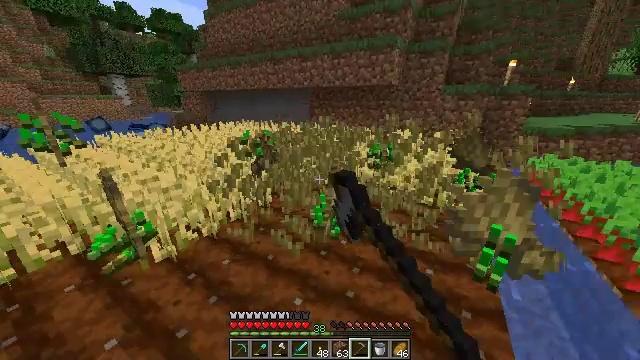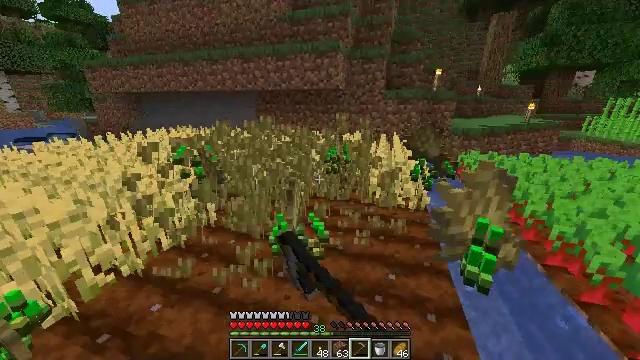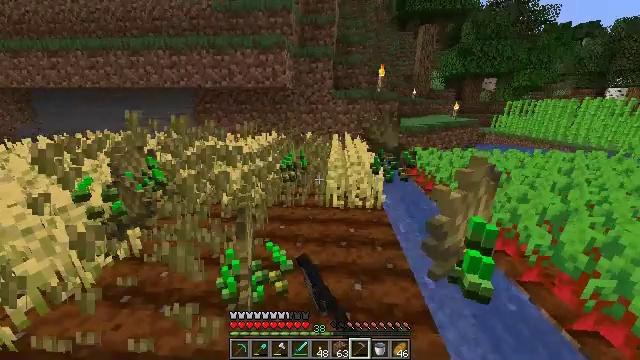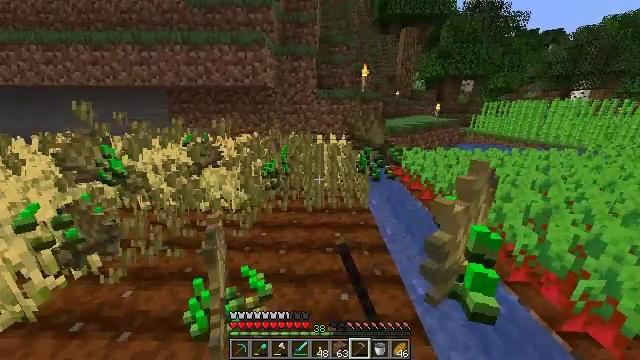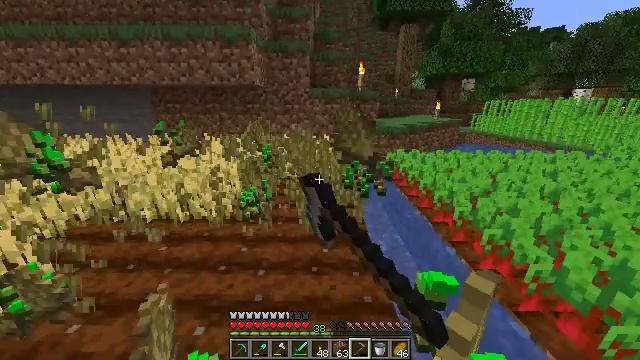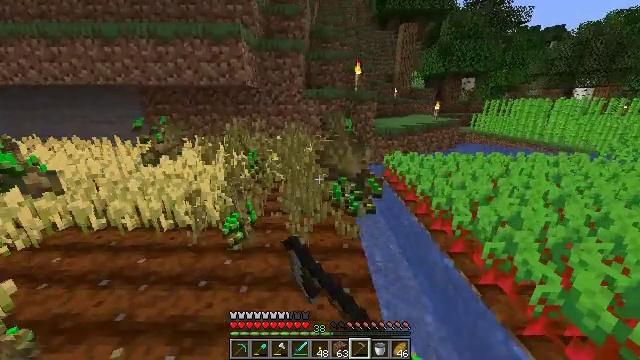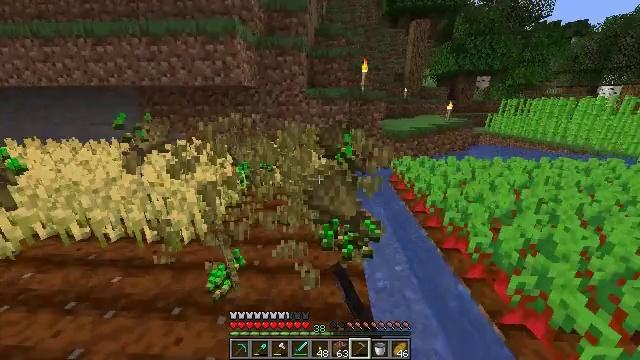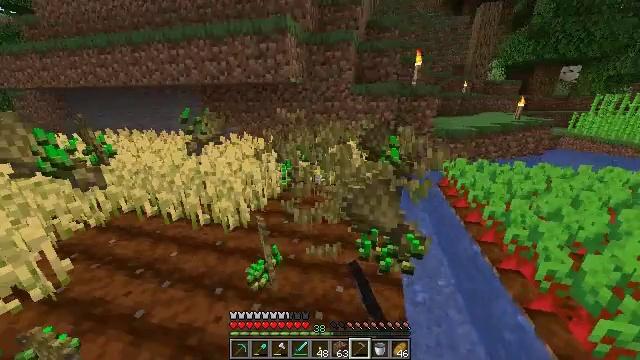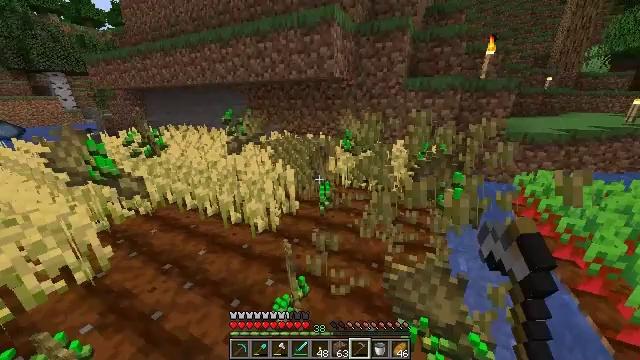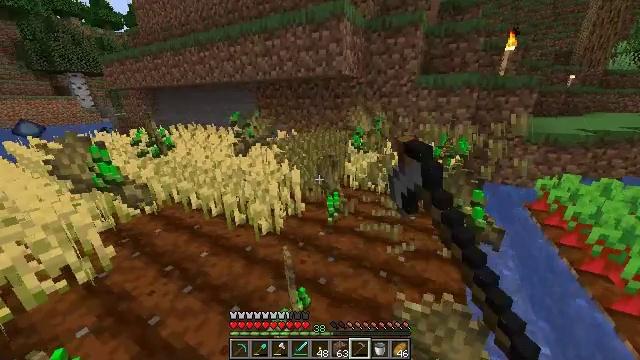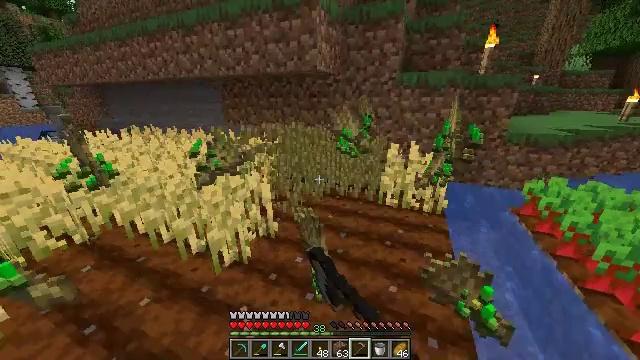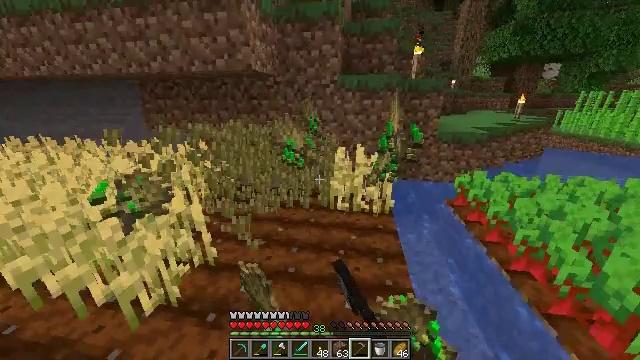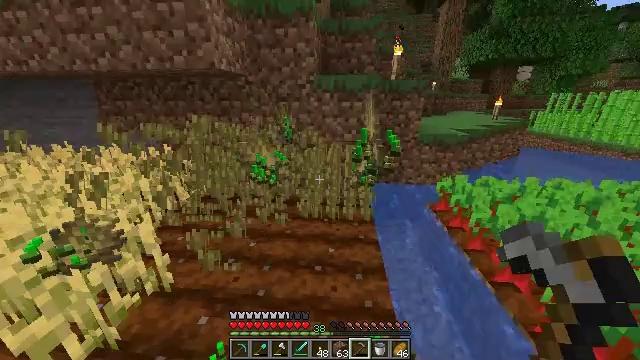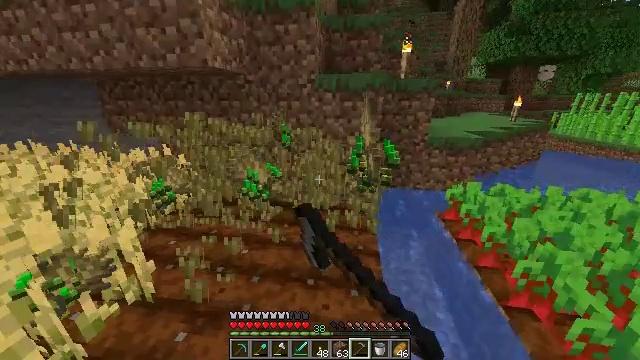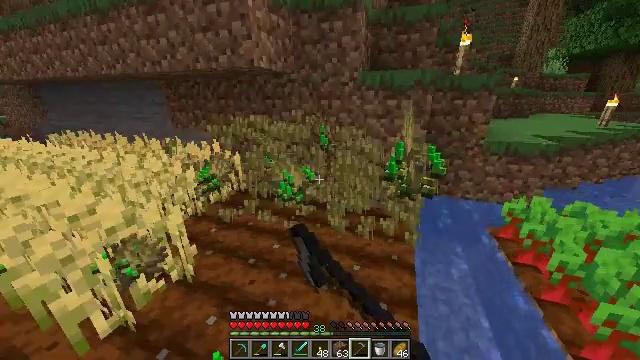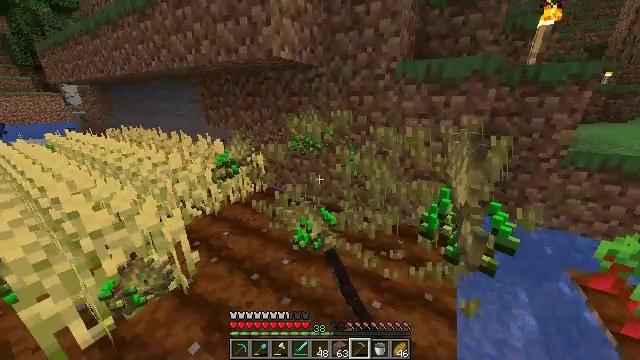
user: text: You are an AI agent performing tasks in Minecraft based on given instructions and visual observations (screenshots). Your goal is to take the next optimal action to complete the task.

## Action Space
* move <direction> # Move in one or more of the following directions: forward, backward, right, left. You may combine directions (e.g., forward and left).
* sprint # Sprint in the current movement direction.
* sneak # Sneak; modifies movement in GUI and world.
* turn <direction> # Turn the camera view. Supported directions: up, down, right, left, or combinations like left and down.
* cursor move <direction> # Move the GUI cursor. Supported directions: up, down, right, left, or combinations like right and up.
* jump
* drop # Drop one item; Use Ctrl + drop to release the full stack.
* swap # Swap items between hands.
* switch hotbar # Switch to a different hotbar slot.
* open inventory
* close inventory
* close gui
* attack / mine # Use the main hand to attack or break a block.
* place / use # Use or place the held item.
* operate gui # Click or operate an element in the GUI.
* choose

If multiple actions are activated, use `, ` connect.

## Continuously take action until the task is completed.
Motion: motion action
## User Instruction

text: Gather wheat by left-clicking on it.
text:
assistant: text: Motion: move forward, sprint, turn right, attack / mine
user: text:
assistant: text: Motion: move forward and move right, sprint, turn right, attack / mine
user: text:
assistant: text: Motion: move forward and move right, sprint, turn right, attack / mine
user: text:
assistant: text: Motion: move forward and move right, sprint, attack / mine
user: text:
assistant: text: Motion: move forward and move right, sprint, attack / mine
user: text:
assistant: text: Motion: move forward, sprint, turn left, attack / mine
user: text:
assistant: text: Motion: move forward, sprint, turn left, attack / mine
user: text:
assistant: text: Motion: move forward, sprint, turn left, attack / mine
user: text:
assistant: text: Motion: move forward, sprint, turn left, attack / mine
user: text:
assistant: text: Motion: move forward, sprint, turn right, attack / mine
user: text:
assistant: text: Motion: move forward and move right, sprint, turn right, attack / mine
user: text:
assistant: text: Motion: move forward and move right, sprint, turn right, attack / mine
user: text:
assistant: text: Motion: move forward and move right, sprint, turn left, attack / mine
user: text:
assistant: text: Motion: move forward, sprint, turn left, attack / mine
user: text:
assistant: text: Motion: move forward, sprint, turn left, attack / mine
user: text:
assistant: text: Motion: move forward, sprint, turn left, attack / mine
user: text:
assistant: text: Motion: move forward, sprint, turn left, attack / mine
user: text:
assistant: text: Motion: move forward and move right, sprint, turn left, attack / mine
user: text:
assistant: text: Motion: move forward and move right, sprint, turn left, attack / mine
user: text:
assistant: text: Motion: move forward and move right, sprint, turn left, attack / mine
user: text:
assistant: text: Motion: move forward, sprint, turn left, attack / mine
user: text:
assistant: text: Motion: move forward, sprint, turn left, attack / mine
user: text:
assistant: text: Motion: move forward, sprint, attack / mine
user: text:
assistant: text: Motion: move forward, sprint, turn right, attack / mine
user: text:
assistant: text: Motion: move forward, sprint, turn right, attack / mine
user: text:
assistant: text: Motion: move forward and move right, sprint, turn right, attack / mine
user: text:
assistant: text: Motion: move forward and move right, sprint, attack / mine
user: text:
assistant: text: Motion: move forward and move right, sprint, turn left, attack / mine
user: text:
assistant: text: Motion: move forward, sprint, turn left, attack / mine
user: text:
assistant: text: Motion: move forward, sprint, turn left, attack / mine